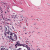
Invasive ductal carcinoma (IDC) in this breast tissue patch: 0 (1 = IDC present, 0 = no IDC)